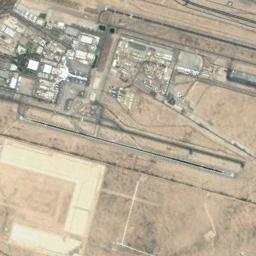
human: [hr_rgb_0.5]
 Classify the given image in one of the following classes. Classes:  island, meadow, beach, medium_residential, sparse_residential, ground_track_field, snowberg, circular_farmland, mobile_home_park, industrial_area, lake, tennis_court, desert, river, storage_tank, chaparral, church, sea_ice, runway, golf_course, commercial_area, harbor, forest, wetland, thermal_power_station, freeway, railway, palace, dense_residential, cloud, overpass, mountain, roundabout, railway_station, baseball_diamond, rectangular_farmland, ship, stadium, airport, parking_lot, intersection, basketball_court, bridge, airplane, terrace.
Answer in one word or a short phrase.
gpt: airport